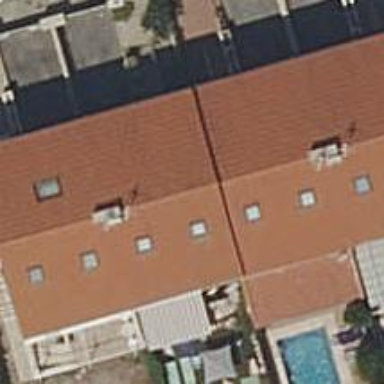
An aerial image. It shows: Terrace building with pitched roof oriented across.